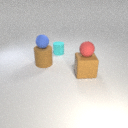
large brown rubber cube in front of small cyan rubber cylinder